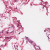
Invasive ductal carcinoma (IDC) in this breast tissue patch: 0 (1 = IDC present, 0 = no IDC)